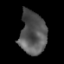
Tissue: lung
Cell type: Epithelial cells
Senescence score: 0.2078
Nuclear area (px): 1118
Mean DAPI intensity: 85.246